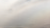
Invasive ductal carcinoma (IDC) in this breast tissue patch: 0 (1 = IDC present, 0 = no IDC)